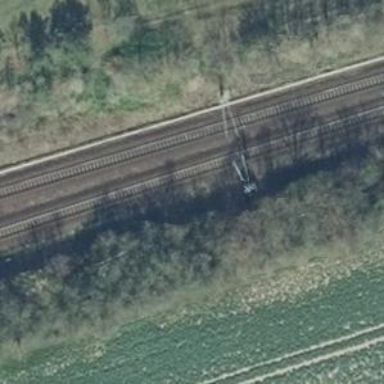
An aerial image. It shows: Railway with electrified contact lines.